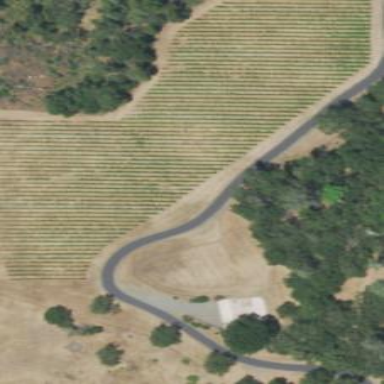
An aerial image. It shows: Vineyard with wine grapes as the main crop.